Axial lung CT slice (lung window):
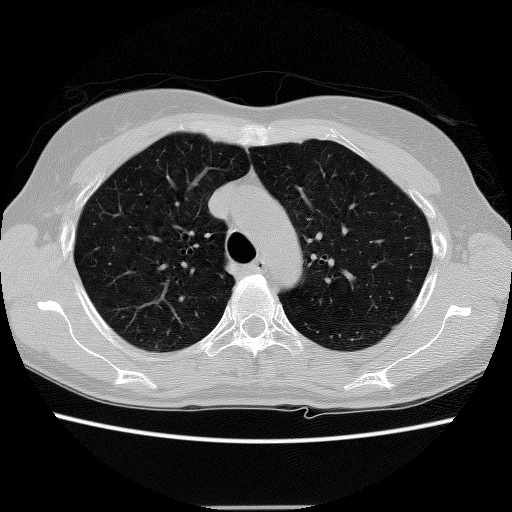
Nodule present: no